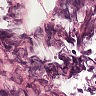
Metastatic tissue present: no